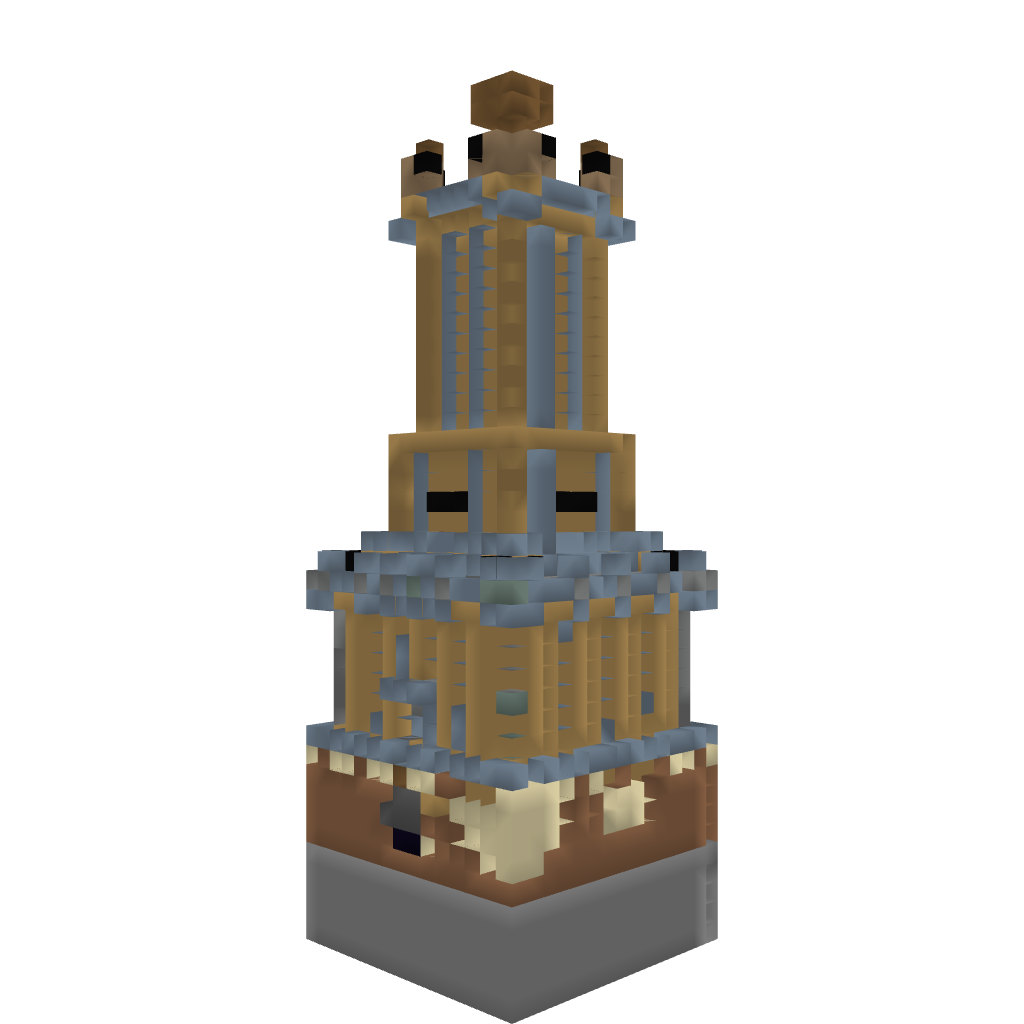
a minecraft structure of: Guard Tower